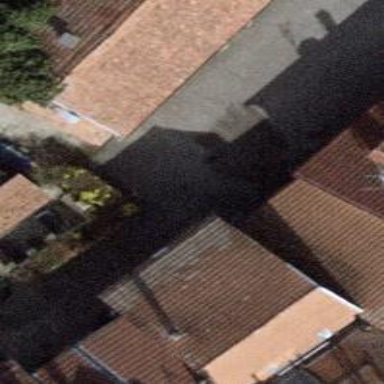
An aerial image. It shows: Residential road surfaced with paving stones.